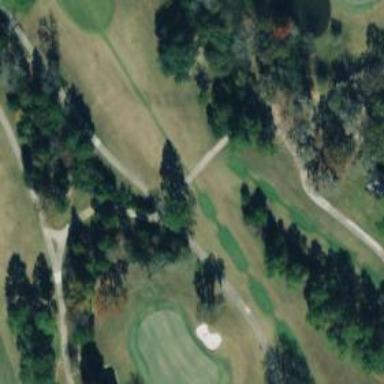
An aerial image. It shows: Pathway for golfing.